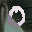
Label: 0